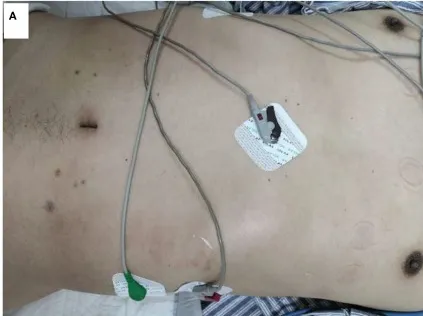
Erythematous rash over the chest, abdomen.
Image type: medical_photograph (skin_photograph)